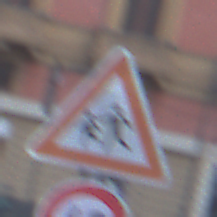
Verkehrszeichen: KinderRechts
Zusatzzeichen unten: Geschwindigkeit40
Umgebung: Outdoor, Urban
Tageszeit: SunriseSunset
Wetter: PartlyCloudy
Licht: Natural
Jahreszeit: NotSpecified
Kontrast: LowContrast